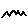
Label: zigzag